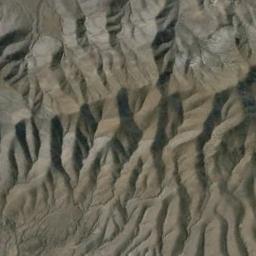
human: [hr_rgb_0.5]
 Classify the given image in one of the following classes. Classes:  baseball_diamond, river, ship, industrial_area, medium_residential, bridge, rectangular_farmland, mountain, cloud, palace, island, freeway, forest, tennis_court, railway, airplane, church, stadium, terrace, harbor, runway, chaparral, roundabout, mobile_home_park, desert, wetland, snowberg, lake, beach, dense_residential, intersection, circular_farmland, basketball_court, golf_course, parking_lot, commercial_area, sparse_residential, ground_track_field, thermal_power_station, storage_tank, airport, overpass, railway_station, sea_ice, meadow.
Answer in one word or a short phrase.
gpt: mountain